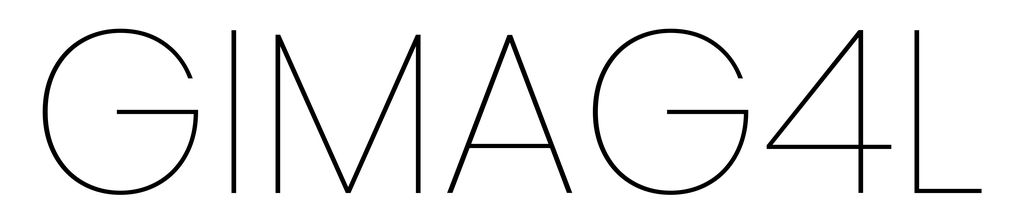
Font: Poppins-Thin